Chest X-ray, PA view. Patient: 28 years old, sex M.
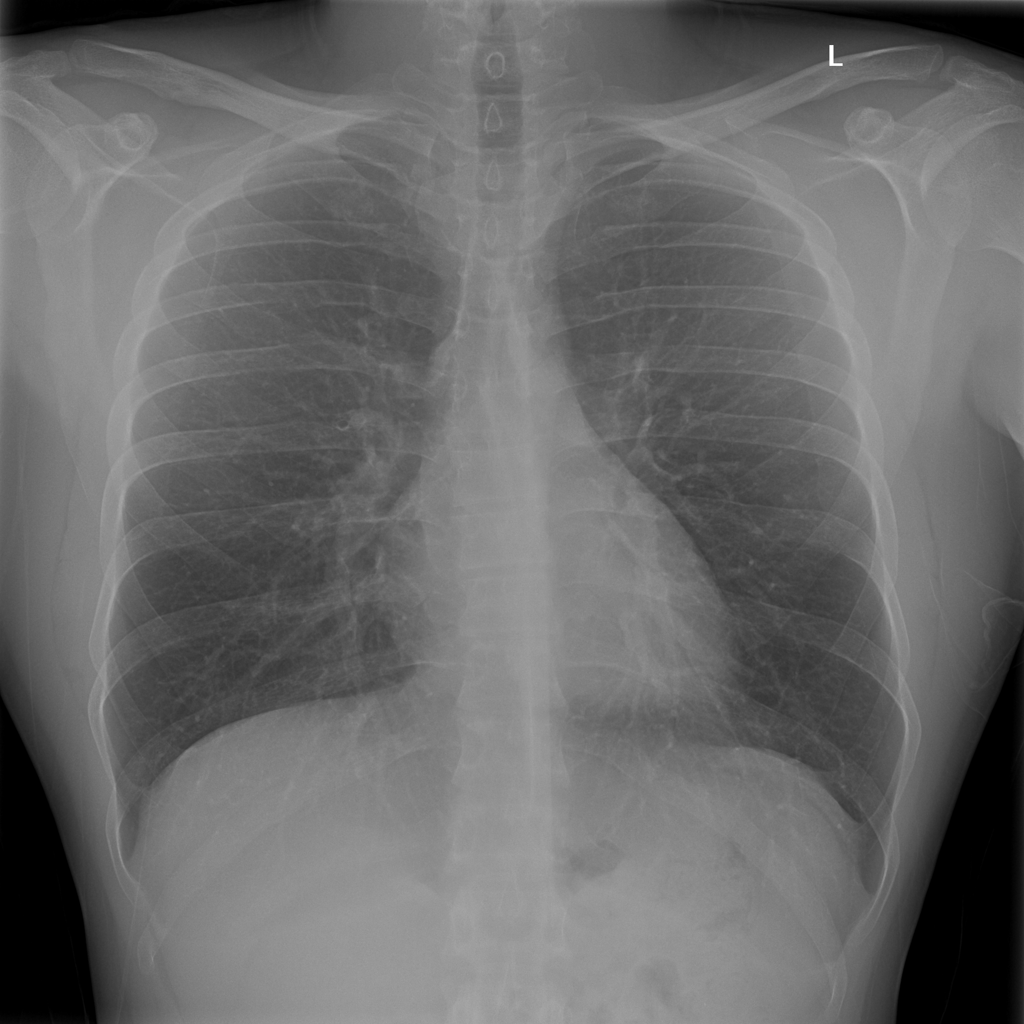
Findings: No Finding